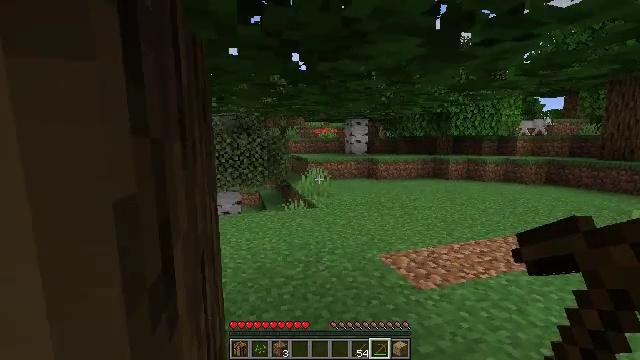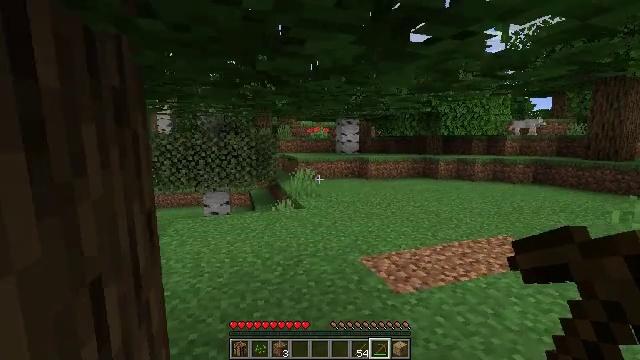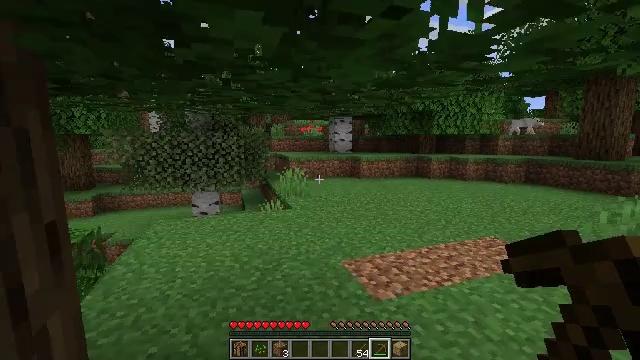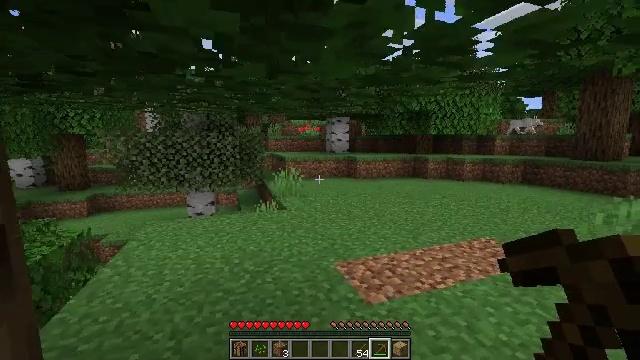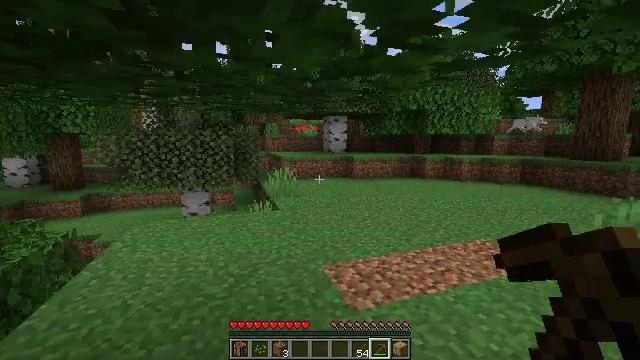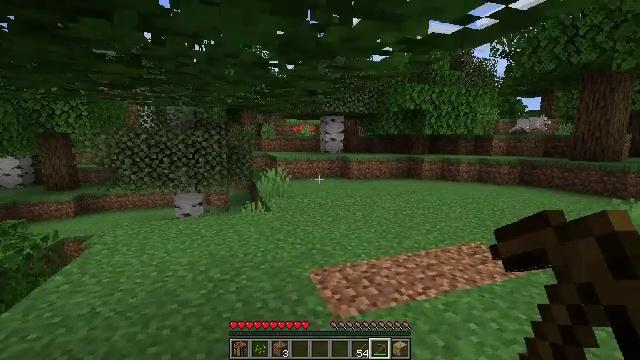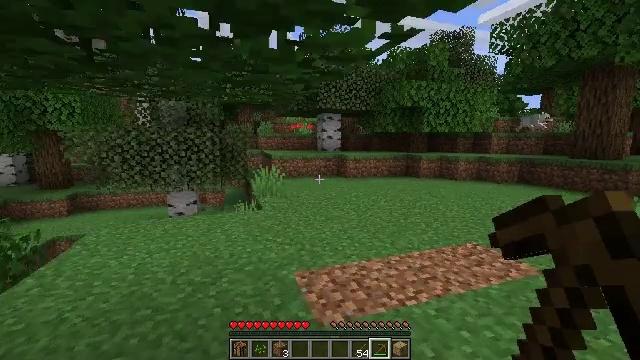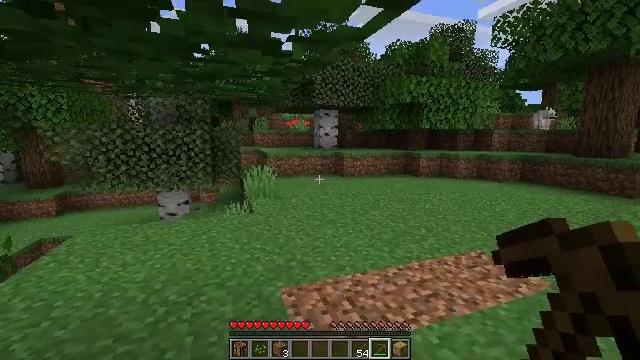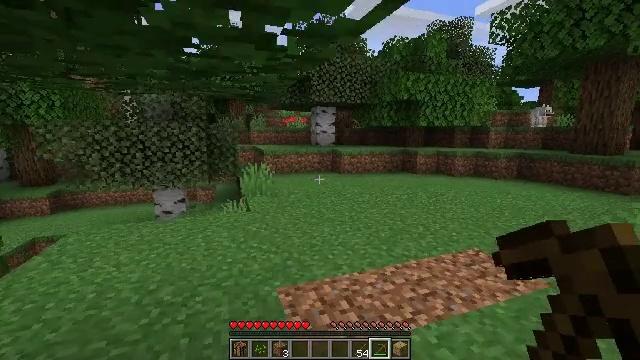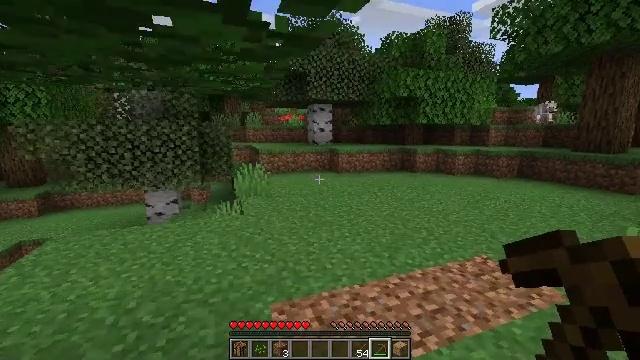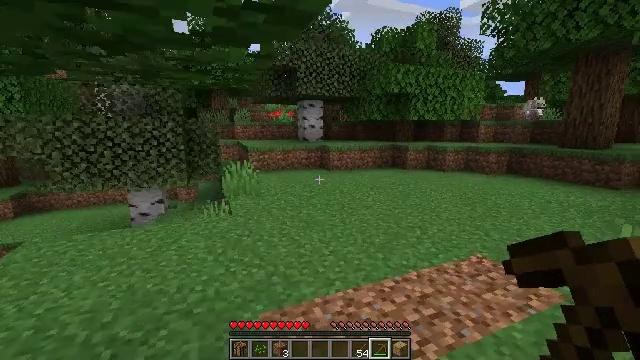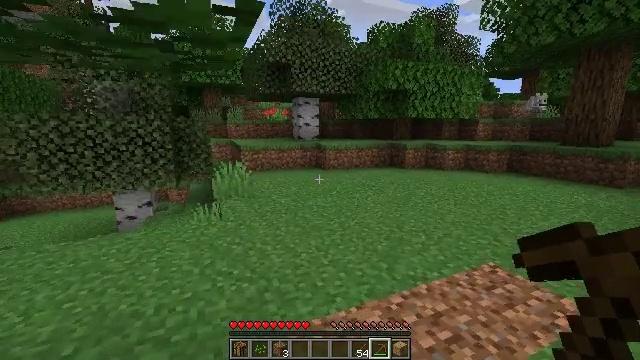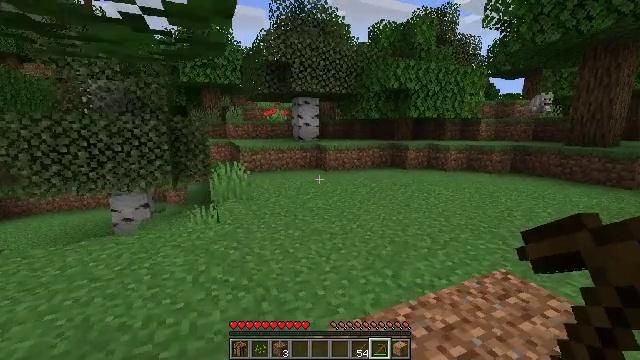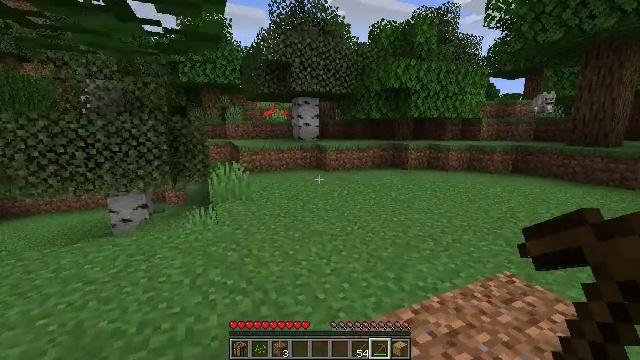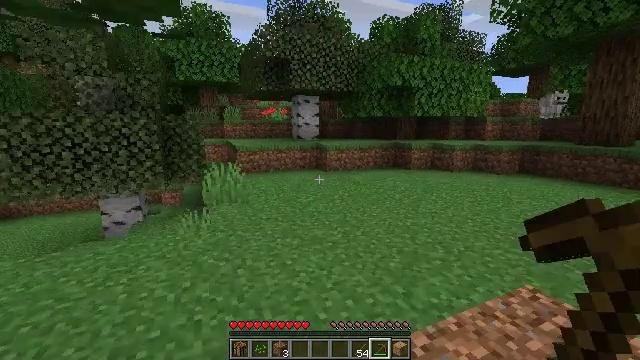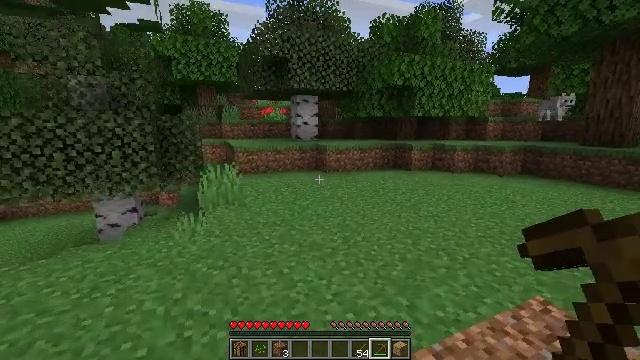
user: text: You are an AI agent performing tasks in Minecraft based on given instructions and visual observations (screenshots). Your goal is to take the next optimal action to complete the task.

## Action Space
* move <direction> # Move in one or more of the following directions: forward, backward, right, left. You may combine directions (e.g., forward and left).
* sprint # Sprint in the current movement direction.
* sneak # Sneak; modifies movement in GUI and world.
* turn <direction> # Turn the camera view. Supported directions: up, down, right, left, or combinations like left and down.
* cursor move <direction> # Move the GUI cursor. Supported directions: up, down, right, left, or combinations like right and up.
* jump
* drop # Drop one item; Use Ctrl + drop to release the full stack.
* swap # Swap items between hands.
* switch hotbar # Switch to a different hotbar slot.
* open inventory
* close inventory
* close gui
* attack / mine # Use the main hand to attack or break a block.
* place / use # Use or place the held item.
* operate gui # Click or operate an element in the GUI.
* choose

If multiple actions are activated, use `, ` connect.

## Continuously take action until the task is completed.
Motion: motion action
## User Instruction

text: Collect the grass block using a shovel.
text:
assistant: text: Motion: move forward and move right, turn right
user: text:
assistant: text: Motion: move forward and move right
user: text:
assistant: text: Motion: move forward and move right
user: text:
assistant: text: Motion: move forward and move right
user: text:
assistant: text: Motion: move forward and move right
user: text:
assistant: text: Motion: move forward
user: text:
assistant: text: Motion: move forward
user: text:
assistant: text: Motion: move forward
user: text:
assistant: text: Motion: move forward
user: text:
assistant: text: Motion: move forward, turn right
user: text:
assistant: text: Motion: move forward, turn right
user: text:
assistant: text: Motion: move forward
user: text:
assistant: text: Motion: move forward
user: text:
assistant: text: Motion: move forward
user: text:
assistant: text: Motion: move forward
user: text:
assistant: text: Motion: move forward
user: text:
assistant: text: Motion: move forward
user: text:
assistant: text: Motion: move forward
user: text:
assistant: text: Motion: move forward
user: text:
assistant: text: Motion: move forward
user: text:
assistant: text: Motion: move forward
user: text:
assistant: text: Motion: move forward and move right
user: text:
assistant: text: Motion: move forward and move right
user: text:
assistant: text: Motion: move forward and move right
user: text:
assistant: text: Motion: move forward and move right
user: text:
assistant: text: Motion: move forward and move right
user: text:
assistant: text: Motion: move forward and move right
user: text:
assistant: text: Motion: move forward and move right, turn down
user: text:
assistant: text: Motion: move forward and move right, turn down
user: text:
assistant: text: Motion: move forward and move right, turn down